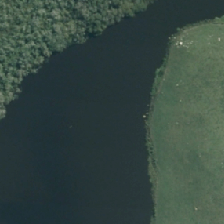
Land cover: lake_pond